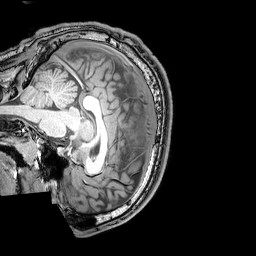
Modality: T1w
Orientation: sagittal
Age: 24
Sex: male
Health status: healthy
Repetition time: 0.081 s
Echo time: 0.037 s